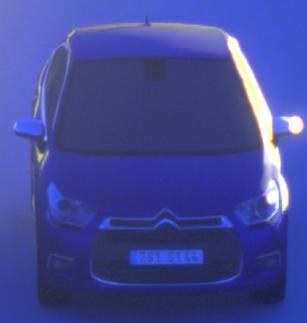
Make: Citroen
Model: DS 4 VTi 120
Detailed model: DS 4
Model produced from: 2011/05
Model produced until: 2015/01
Doors: 5
Color: blue
Road condition: dry road
Daytime: sunrise or sunset
Contrast: high contrast